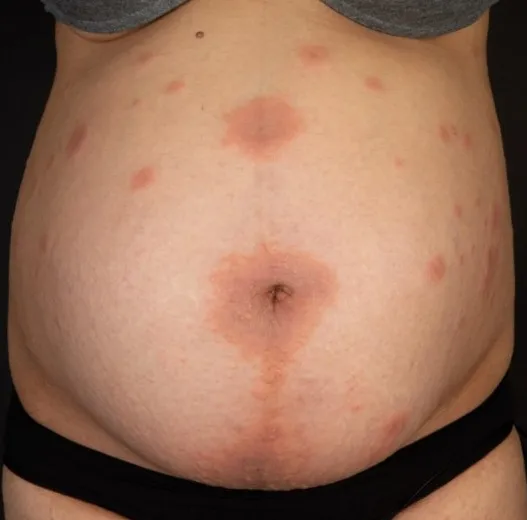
Widespread urticarial skin lesions on the trunk including the periumbilical region.
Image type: medical_photograph (skin_photograph)